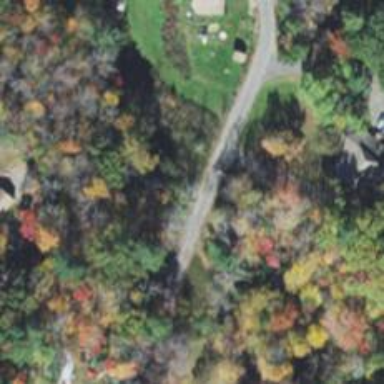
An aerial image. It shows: Culvert tunnel.